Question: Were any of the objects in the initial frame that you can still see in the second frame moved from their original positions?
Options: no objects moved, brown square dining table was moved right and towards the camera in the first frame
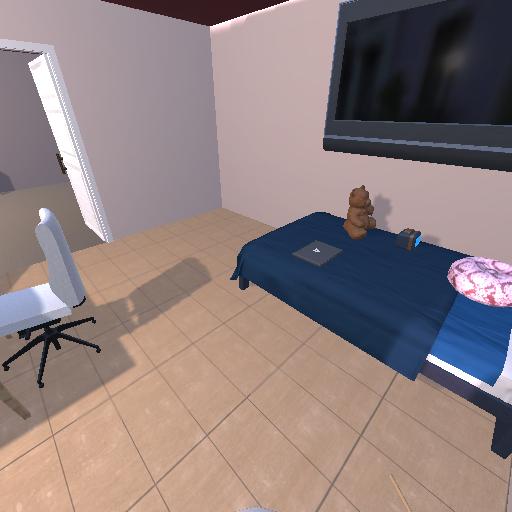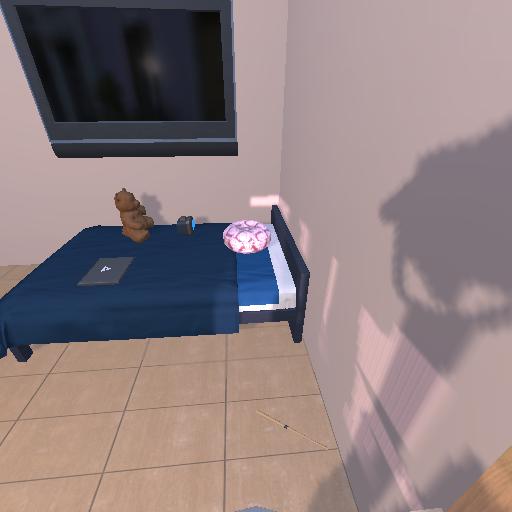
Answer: no objects moved